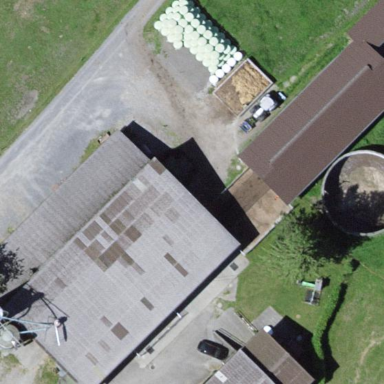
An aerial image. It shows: Farmyard area.